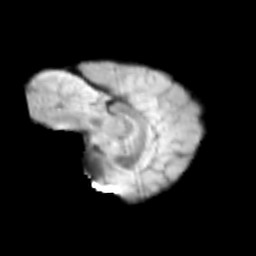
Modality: T2w
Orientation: sagittal
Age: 12
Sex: female
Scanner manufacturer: siemens
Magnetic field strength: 3 T
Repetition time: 3.8 s
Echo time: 0.07 s